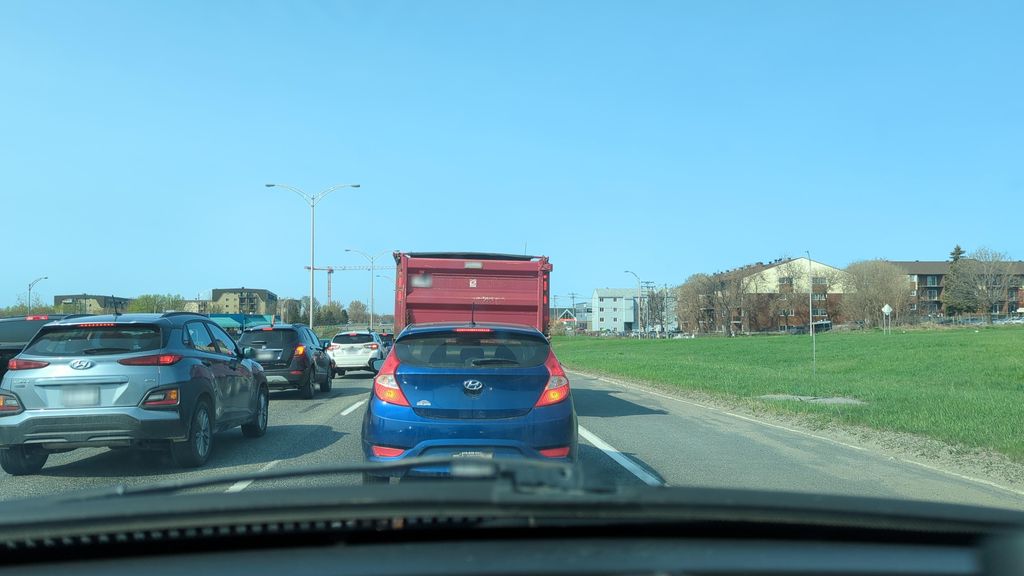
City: quebec_city